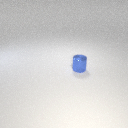
small blue metal cylinder